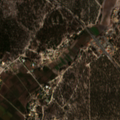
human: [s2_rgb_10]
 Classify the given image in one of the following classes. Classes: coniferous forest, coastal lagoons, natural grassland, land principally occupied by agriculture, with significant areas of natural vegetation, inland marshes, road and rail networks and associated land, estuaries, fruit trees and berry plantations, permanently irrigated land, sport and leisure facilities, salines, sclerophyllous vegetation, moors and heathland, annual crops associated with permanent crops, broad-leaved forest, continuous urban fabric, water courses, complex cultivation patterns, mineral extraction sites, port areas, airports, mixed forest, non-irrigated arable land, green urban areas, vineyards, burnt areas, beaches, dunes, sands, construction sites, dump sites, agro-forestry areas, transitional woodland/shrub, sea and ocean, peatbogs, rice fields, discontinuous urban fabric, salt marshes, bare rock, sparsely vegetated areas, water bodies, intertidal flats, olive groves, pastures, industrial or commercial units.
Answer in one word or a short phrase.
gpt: discontinuous urban fabric, rice fields, complex cultivation patterns, coniferous forest, transitional woodland/shrub